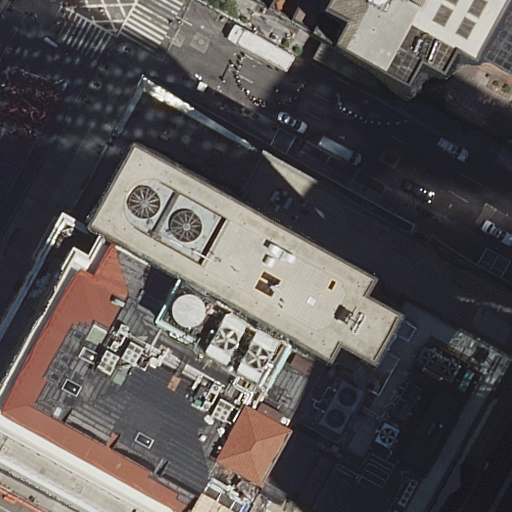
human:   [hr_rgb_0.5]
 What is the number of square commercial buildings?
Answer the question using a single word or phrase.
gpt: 0

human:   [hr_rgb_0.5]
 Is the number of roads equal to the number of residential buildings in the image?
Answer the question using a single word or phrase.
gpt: no

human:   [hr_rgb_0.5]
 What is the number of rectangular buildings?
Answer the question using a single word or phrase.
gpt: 3

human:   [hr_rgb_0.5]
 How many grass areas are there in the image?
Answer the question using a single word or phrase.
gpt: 0

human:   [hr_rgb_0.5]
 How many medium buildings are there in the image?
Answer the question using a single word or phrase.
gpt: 2

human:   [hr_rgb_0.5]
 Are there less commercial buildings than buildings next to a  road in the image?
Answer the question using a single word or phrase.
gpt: yes

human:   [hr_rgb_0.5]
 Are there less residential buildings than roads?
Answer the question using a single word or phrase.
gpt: no

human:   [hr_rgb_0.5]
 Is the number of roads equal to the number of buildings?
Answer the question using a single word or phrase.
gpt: no

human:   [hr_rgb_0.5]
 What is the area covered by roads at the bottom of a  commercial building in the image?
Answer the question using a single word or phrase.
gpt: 0m2

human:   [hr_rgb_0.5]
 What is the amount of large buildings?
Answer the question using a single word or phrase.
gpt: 2

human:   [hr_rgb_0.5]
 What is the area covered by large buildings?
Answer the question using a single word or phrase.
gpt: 1722m2

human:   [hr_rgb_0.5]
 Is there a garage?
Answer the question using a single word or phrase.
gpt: no

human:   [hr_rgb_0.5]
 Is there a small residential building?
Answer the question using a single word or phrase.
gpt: yes

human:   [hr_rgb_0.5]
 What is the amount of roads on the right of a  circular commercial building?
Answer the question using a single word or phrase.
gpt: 0

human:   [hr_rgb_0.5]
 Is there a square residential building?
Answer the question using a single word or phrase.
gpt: no

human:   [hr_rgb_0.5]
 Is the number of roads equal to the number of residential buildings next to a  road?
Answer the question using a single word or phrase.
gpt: no

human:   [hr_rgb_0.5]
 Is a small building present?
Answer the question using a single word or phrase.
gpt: yes

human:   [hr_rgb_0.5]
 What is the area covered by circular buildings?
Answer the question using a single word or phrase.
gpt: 0m2

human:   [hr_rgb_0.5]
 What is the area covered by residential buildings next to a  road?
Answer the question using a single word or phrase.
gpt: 2125m2

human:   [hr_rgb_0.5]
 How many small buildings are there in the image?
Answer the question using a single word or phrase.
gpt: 1

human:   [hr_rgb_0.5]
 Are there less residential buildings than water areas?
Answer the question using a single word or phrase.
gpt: no

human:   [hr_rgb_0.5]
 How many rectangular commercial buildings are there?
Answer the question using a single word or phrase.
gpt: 0

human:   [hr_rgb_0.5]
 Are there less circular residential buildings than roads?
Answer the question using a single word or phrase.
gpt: yes

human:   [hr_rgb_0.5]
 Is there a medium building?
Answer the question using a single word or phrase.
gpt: yes

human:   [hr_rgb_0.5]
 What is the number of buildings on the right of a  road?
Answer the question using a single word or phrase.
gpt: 5

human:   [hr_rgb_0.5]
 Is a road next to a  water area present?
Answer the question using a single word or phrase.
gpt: no

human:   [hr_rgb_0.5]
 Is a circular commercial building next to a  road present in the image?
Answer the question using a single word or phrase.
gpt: no

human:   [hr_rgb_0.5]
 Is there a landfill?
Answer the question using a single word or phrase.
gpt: no

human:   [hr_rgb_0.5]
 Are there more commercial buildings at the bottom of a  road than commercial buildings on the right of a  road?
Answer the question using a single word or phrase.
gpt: no

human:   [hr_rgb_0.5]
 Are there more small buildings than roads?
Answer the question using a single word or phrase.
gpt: no

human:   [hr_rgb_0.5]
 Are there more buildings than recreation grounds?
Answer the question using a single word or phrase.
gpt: yes

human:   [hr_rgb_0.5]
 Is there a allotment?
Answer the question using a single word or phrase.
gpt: no

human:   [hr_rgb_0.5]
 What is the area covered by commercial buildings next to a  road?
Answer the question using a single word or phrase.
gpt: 0m2

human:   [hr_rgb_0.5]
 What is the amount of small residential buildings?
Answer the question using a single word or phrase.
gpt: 1

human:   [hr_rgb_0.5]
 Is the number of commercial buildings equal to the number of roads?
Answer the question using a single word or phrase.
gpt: no

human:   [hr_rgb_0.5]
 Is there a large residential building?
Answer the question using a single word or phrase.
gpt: yes